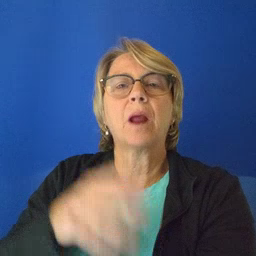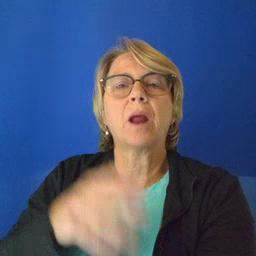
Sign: awake